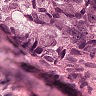
Metastatic tissue present: yes